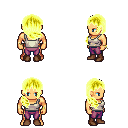
a pixel art fantasy rpg character, male body template, human, tanned skin, white pirate shirt, magenta pants, gold right-swept hairstyle, bracelets, brown shoes, four views (front, back, left, right), 2x2 character sprite sheet, small pixel art, hard edges, no anti-aliasing